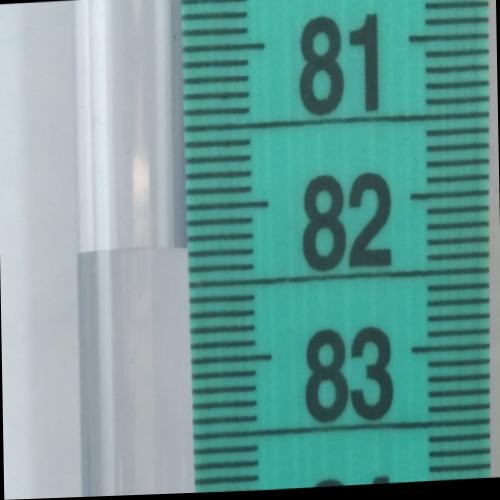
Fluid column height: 82.3 cm